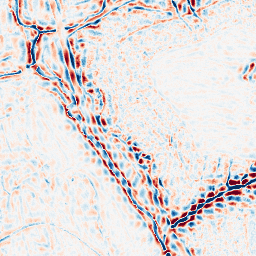
Category: wavelet
Decomposition family: wavelet_dwt
Decomposition parameters: wavelet: db8
level: 3
Upsampling method: quartic
Upsampling parameters: scale: 2
Upsampling scale: 2